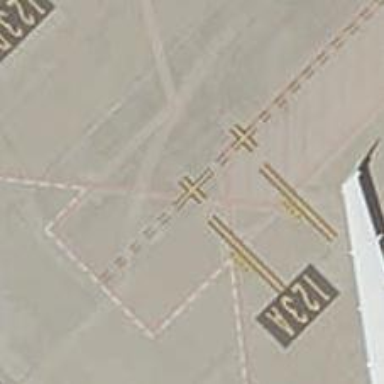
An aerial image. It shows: Airport parking position.